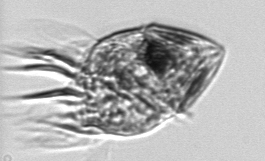
Label: Strombidium_morphotype1